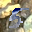
Label: 5